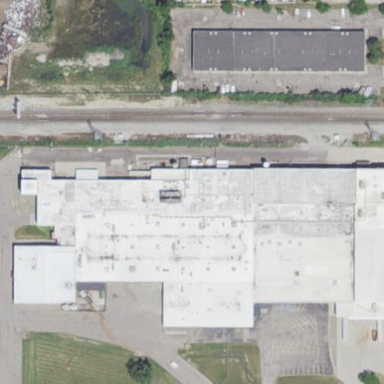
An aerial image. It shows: Bakery inside building.